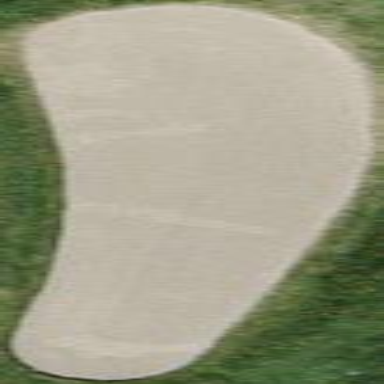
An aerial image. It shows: Sand bunker on golf course.